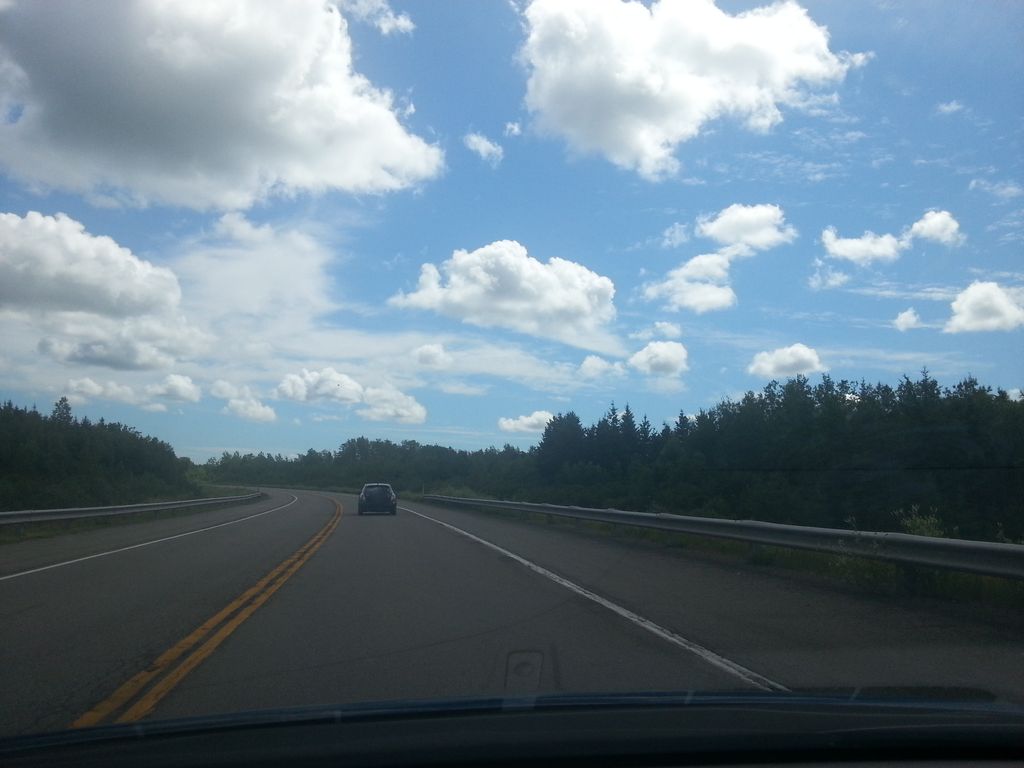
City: charlottetown